Interaction volume radius: 5 \u00c5
Interaction volume height: 10 \u00c5
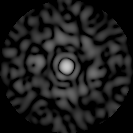
Disorder parameter: 0.8624